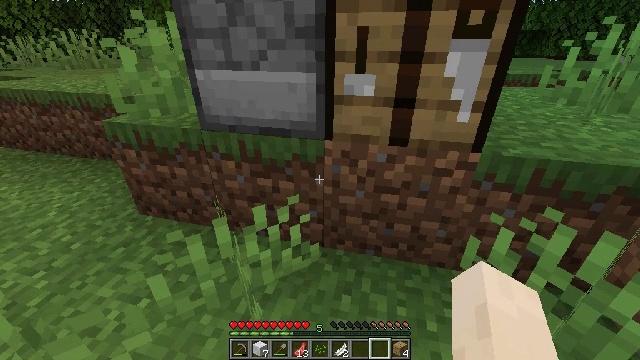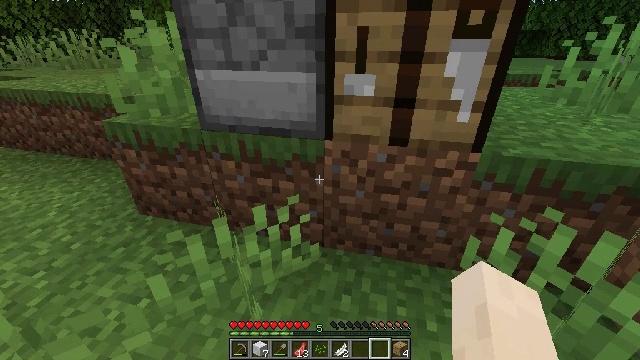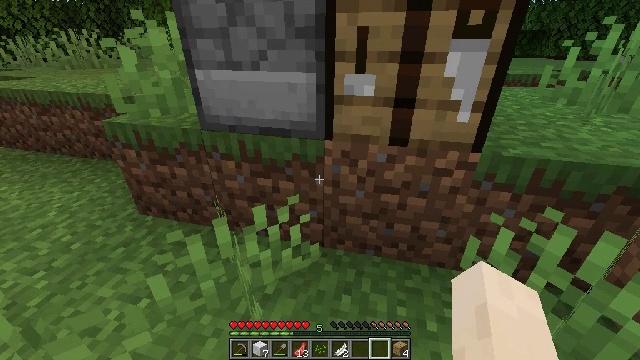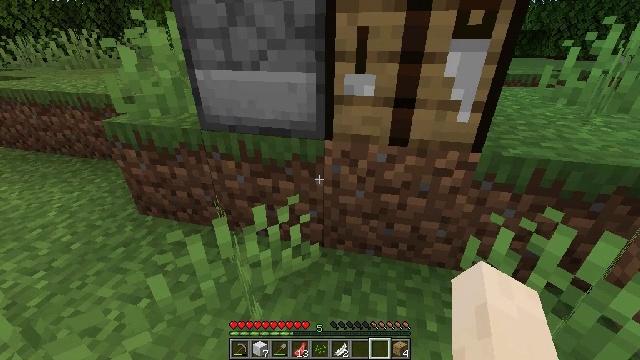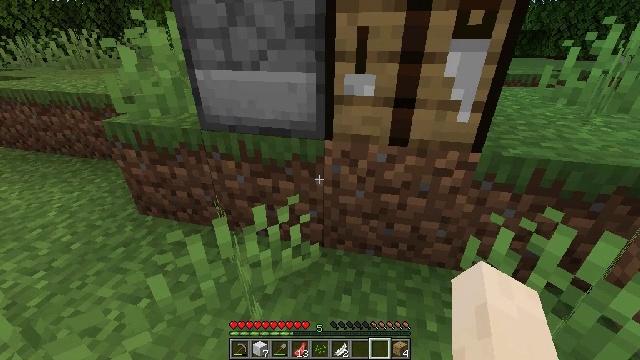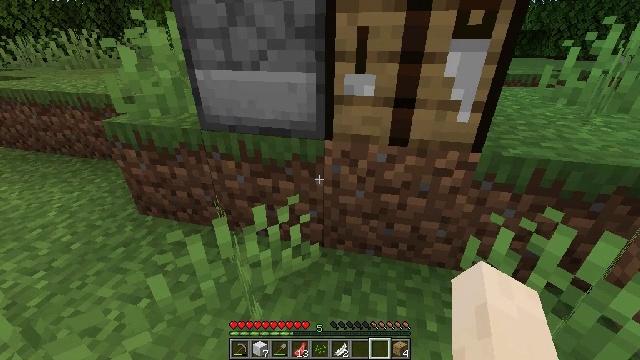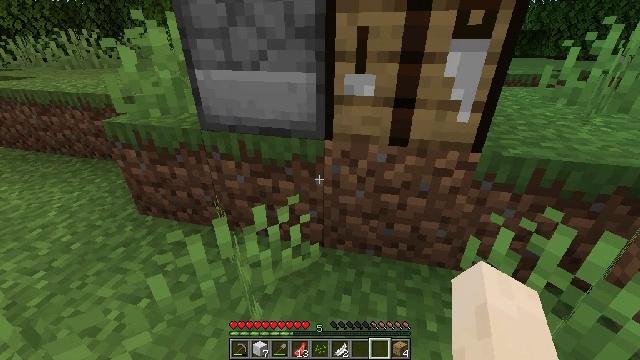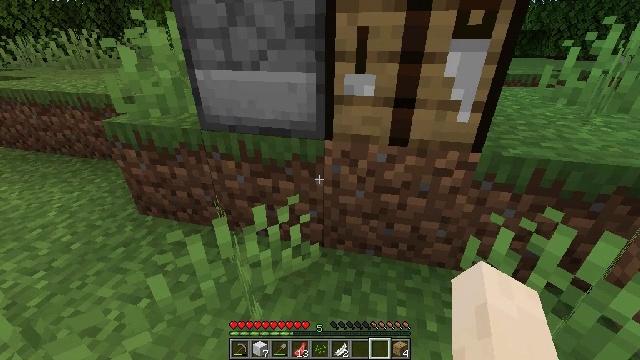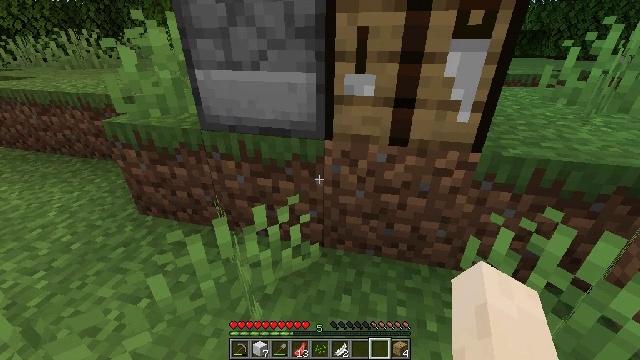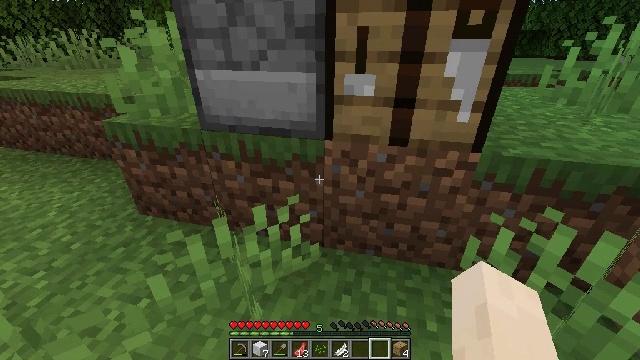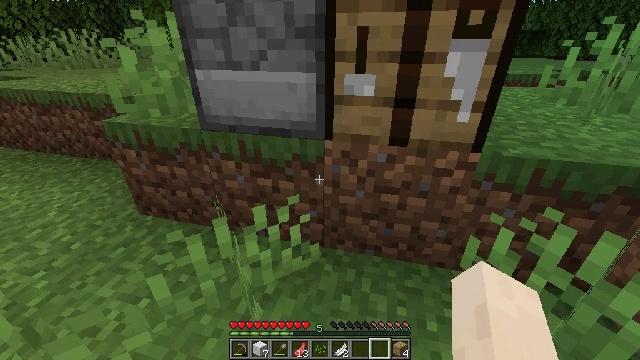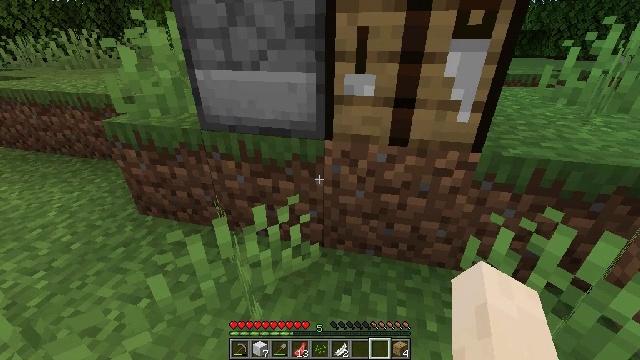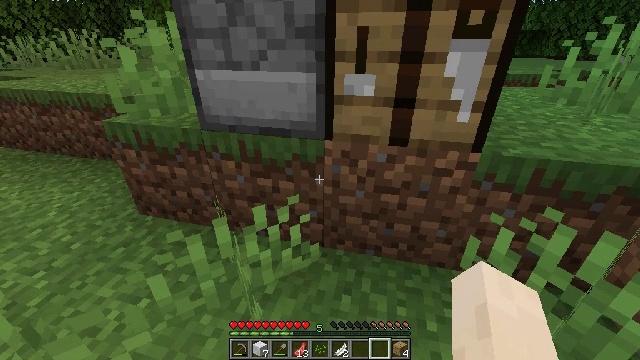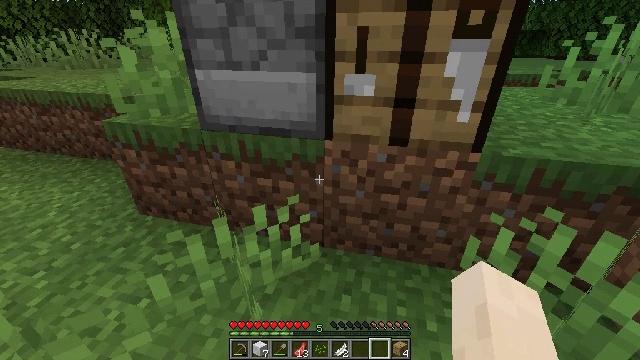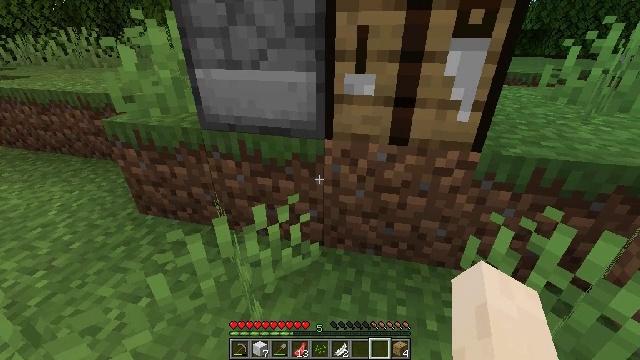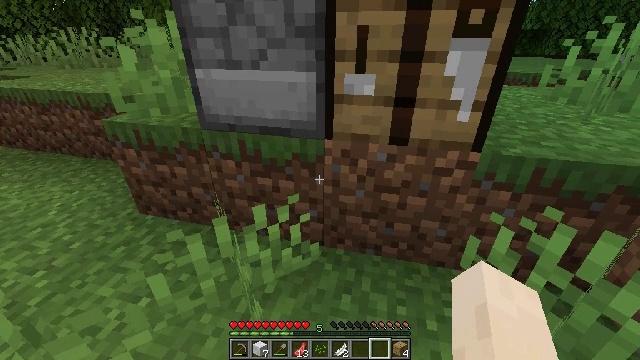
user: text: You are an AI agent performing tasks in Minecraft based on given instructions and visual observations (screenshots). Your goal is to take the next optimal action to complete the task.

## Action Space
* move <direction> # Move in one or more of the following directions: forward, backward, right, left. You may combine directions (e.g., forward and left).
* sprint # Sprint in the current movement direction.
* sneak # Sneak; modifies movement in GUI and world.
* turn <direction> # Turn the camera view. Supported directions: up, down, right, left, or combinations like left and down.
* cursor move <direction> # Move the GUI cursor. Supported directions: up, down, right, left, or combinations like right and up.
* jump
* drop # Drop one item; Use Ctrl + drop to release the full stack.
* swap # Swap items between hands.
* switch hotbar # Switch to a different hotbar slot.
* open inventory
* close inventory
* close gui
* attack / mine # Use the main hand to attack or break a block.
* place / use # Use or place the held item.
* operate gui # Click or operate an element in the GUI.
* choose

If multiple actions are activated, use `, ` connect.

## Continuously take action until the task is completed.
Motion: motion action
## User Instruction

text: craft item air
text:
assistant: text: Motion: no_op
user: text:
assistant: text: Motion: no_op
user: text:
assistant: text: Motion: no_op
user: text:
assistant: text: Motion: no_op
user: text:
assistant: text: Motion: no_op
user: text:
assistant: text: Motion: no_op
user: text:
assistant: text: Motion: no_op
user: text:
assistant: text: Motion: no_op
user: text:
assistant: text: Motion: no_op
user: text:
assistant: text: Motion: no_op
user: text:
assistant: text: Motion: no_op
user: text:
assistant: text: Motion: no_op
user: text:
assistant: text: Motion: no_op
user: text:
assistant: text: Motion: no_op
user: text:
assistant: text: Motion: no_op
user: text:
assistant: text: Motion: no_op
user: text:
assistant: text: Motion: no_op
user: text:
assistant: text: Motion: no_op
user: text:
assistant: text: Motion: no_op
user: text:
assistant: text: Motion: no_op
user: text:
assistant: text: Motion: no_op
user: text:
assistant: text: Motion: no_op
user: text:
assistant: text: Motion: no_op
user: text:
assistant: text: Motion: no_op
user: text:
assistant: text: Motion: no_op
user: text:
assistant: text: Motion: no_op
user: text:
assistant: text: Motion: no_op
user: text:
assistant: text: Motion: no_op
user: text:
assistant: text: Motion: no_op
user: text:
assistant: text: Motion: no_op